I will show an image sequence of human cooking. I have annotated the images with numbered circles. Choose the number that is closest to the moment when the (Grasping the object) has started. You are a five-time world champion in this game. Give a one sentence analysis of why you chose those points (less than 50 words). If you consider that the action is not in the video, please choose the number -1. Provide your answer at the end in a json file of this format: {"points": []}
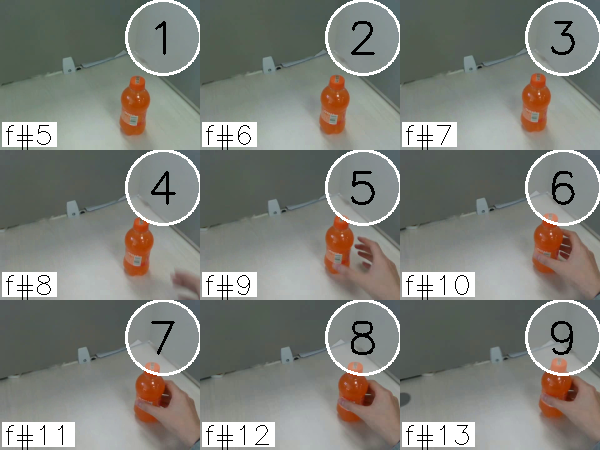
Frame 7 shows the clearest moment of hand-object contact.
{"points": [7]}